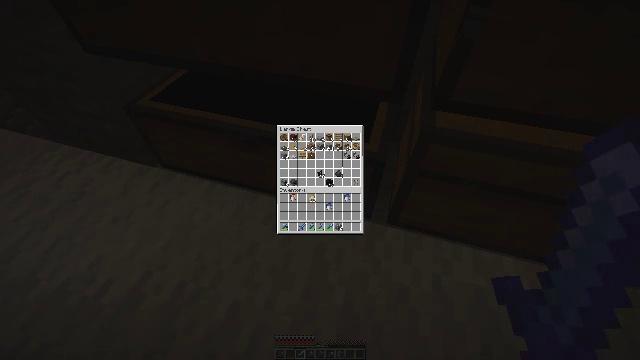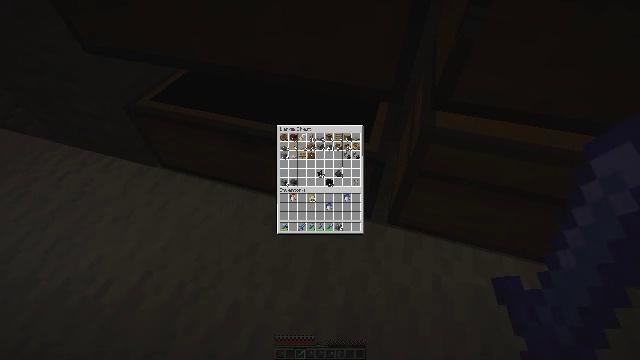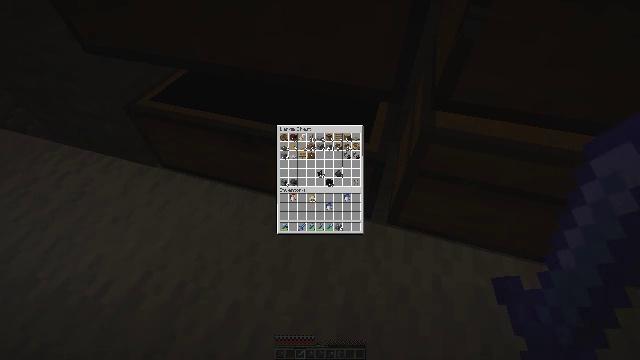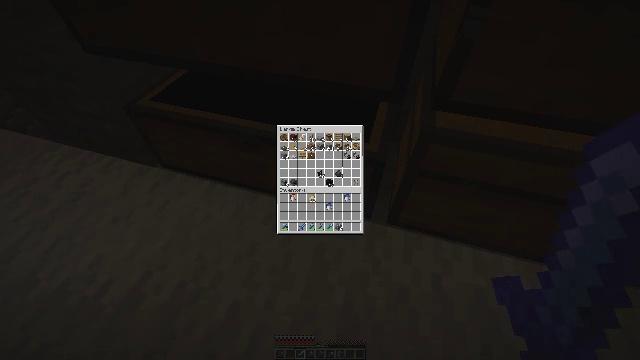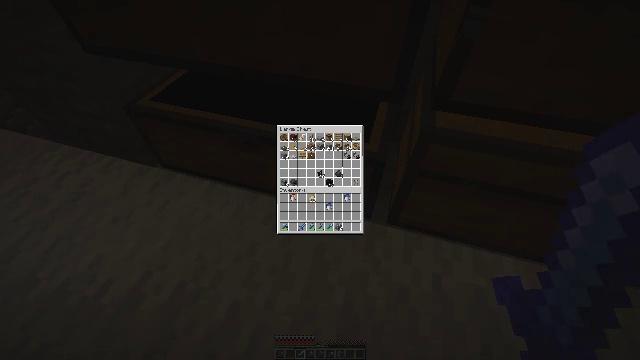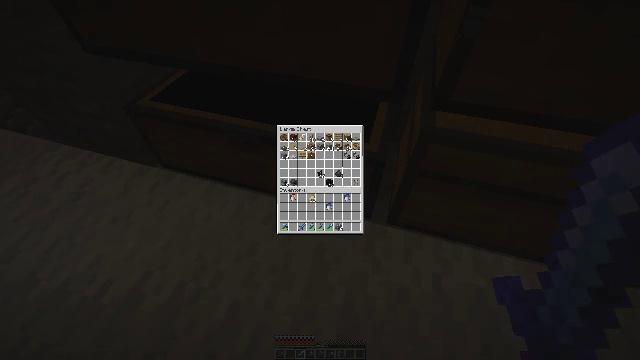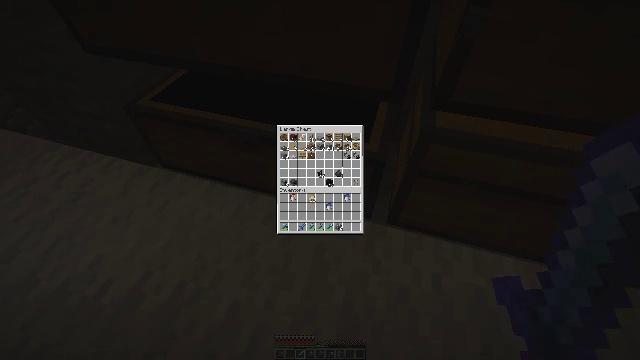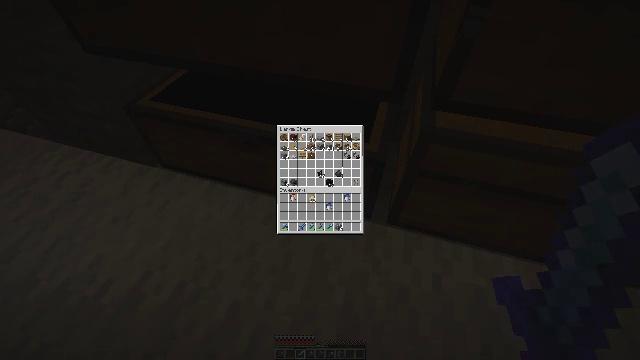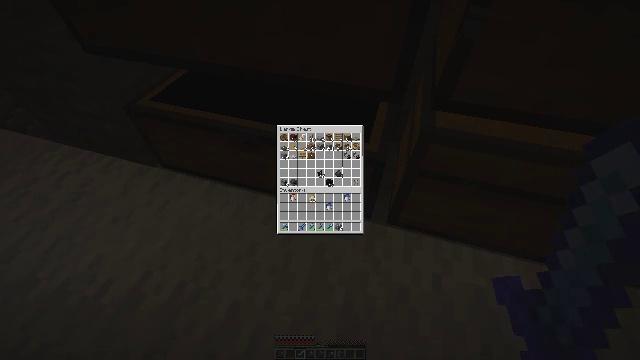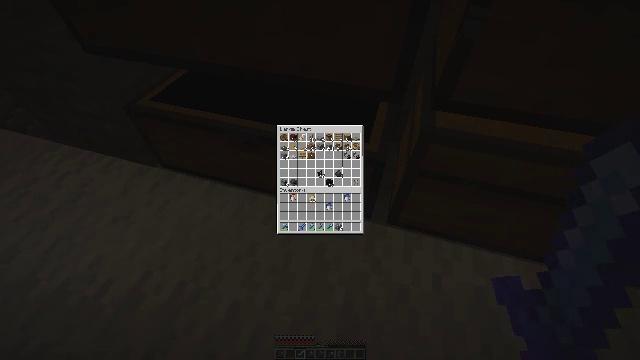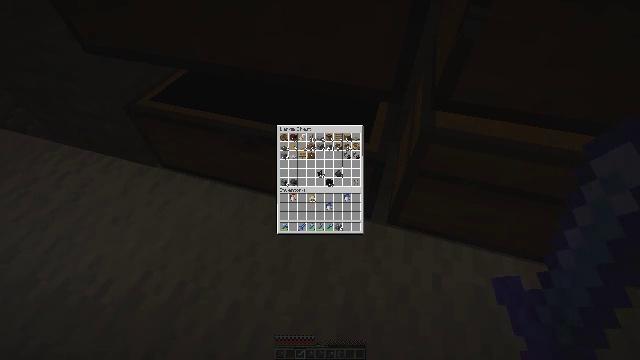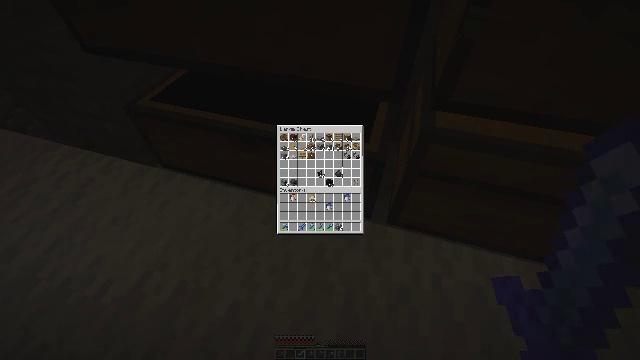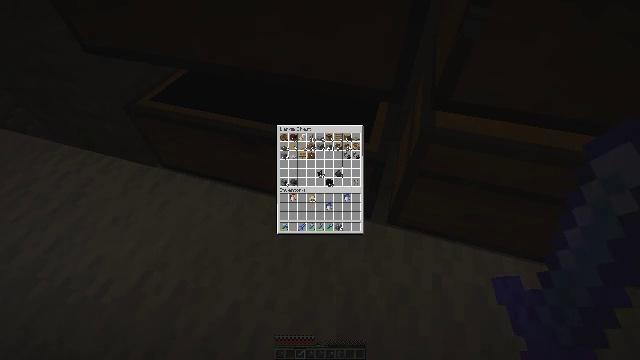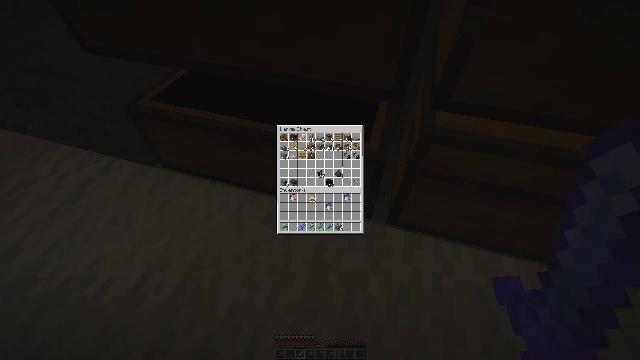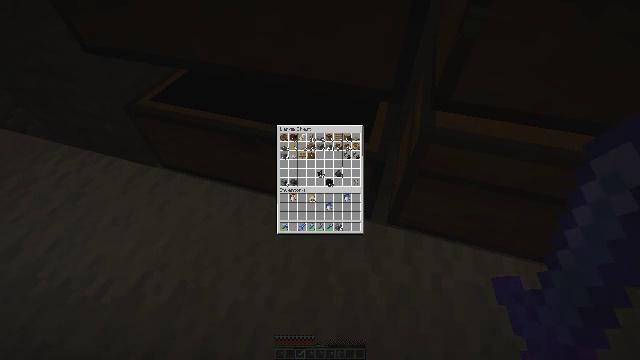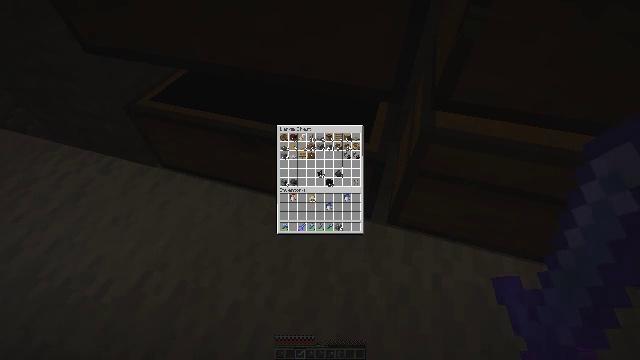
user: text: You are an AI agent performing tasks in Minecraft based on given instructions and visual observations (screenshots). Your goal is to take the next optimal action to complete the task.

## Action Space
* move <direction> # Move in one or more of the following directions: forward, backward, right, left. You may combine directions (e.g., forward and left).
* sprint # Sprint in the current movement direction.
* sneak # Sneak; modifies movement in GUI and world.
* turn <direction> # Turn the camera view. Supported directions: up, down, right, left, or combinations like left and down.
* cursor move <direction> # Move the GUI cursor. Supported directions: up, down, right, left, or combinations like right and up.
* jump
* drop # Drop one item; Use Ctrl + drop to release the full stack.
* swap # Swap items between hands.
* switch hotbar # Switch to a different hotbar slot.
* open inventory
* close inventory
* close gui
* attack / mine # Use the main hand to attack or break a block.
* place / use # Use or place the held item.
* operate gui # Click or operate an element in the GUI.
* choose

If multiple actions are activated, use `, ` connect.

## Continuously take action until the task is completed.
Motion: motion action
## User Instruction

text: Harvest vines off the surface.
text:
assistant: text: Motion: no_op
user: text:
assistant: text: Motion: no_op
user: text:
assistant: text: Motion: no_op
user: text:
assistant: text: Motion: no_op
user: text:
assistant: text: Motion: no_op
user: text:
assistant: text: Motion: no_op
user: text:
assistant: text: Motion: no_op
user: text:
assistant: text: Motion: no_op
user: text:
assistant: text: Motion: no_op
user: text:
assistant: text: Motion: no_op
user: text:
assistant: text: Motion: no_op
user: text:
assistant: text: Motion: no_op
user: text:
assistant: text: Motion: no_op
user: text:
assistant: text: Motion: no_op
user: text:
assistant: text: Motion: no_op
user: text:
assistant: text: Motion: no_op
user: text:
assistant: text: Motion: no_op
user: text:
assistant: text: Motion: no_op
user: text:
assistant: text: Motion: no_op
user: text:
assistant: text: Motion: no_op
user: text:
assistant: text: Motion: no_op
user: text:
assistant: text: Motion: no_op
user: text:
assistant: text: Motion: no_op
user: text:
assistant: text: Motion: no_op
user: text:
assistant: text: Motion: no_op
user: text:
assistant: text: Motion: no_op
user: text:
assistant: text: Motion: no_op
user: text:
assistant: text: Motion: no_op
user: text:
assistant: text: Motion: no_op
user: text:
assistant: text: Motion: no_op